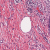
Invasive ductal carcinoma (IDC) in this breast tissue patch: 0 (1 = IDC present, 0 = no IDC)